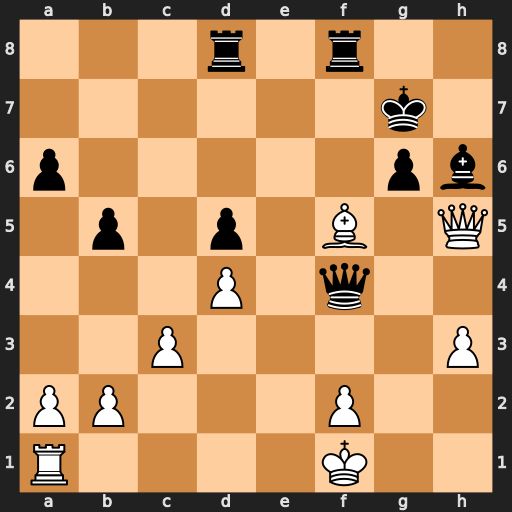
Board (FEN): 3r1r2/6k1/p5pb/1p1p1B1Q/3P1q2/2P4P/PP3P2/R4K2
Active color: w
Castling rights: -
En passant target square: -
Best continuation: Qxg6+ Kh8 Qh7#